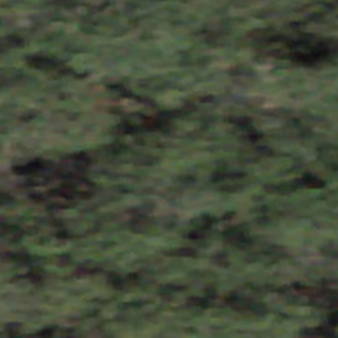
Label: other